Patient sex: M
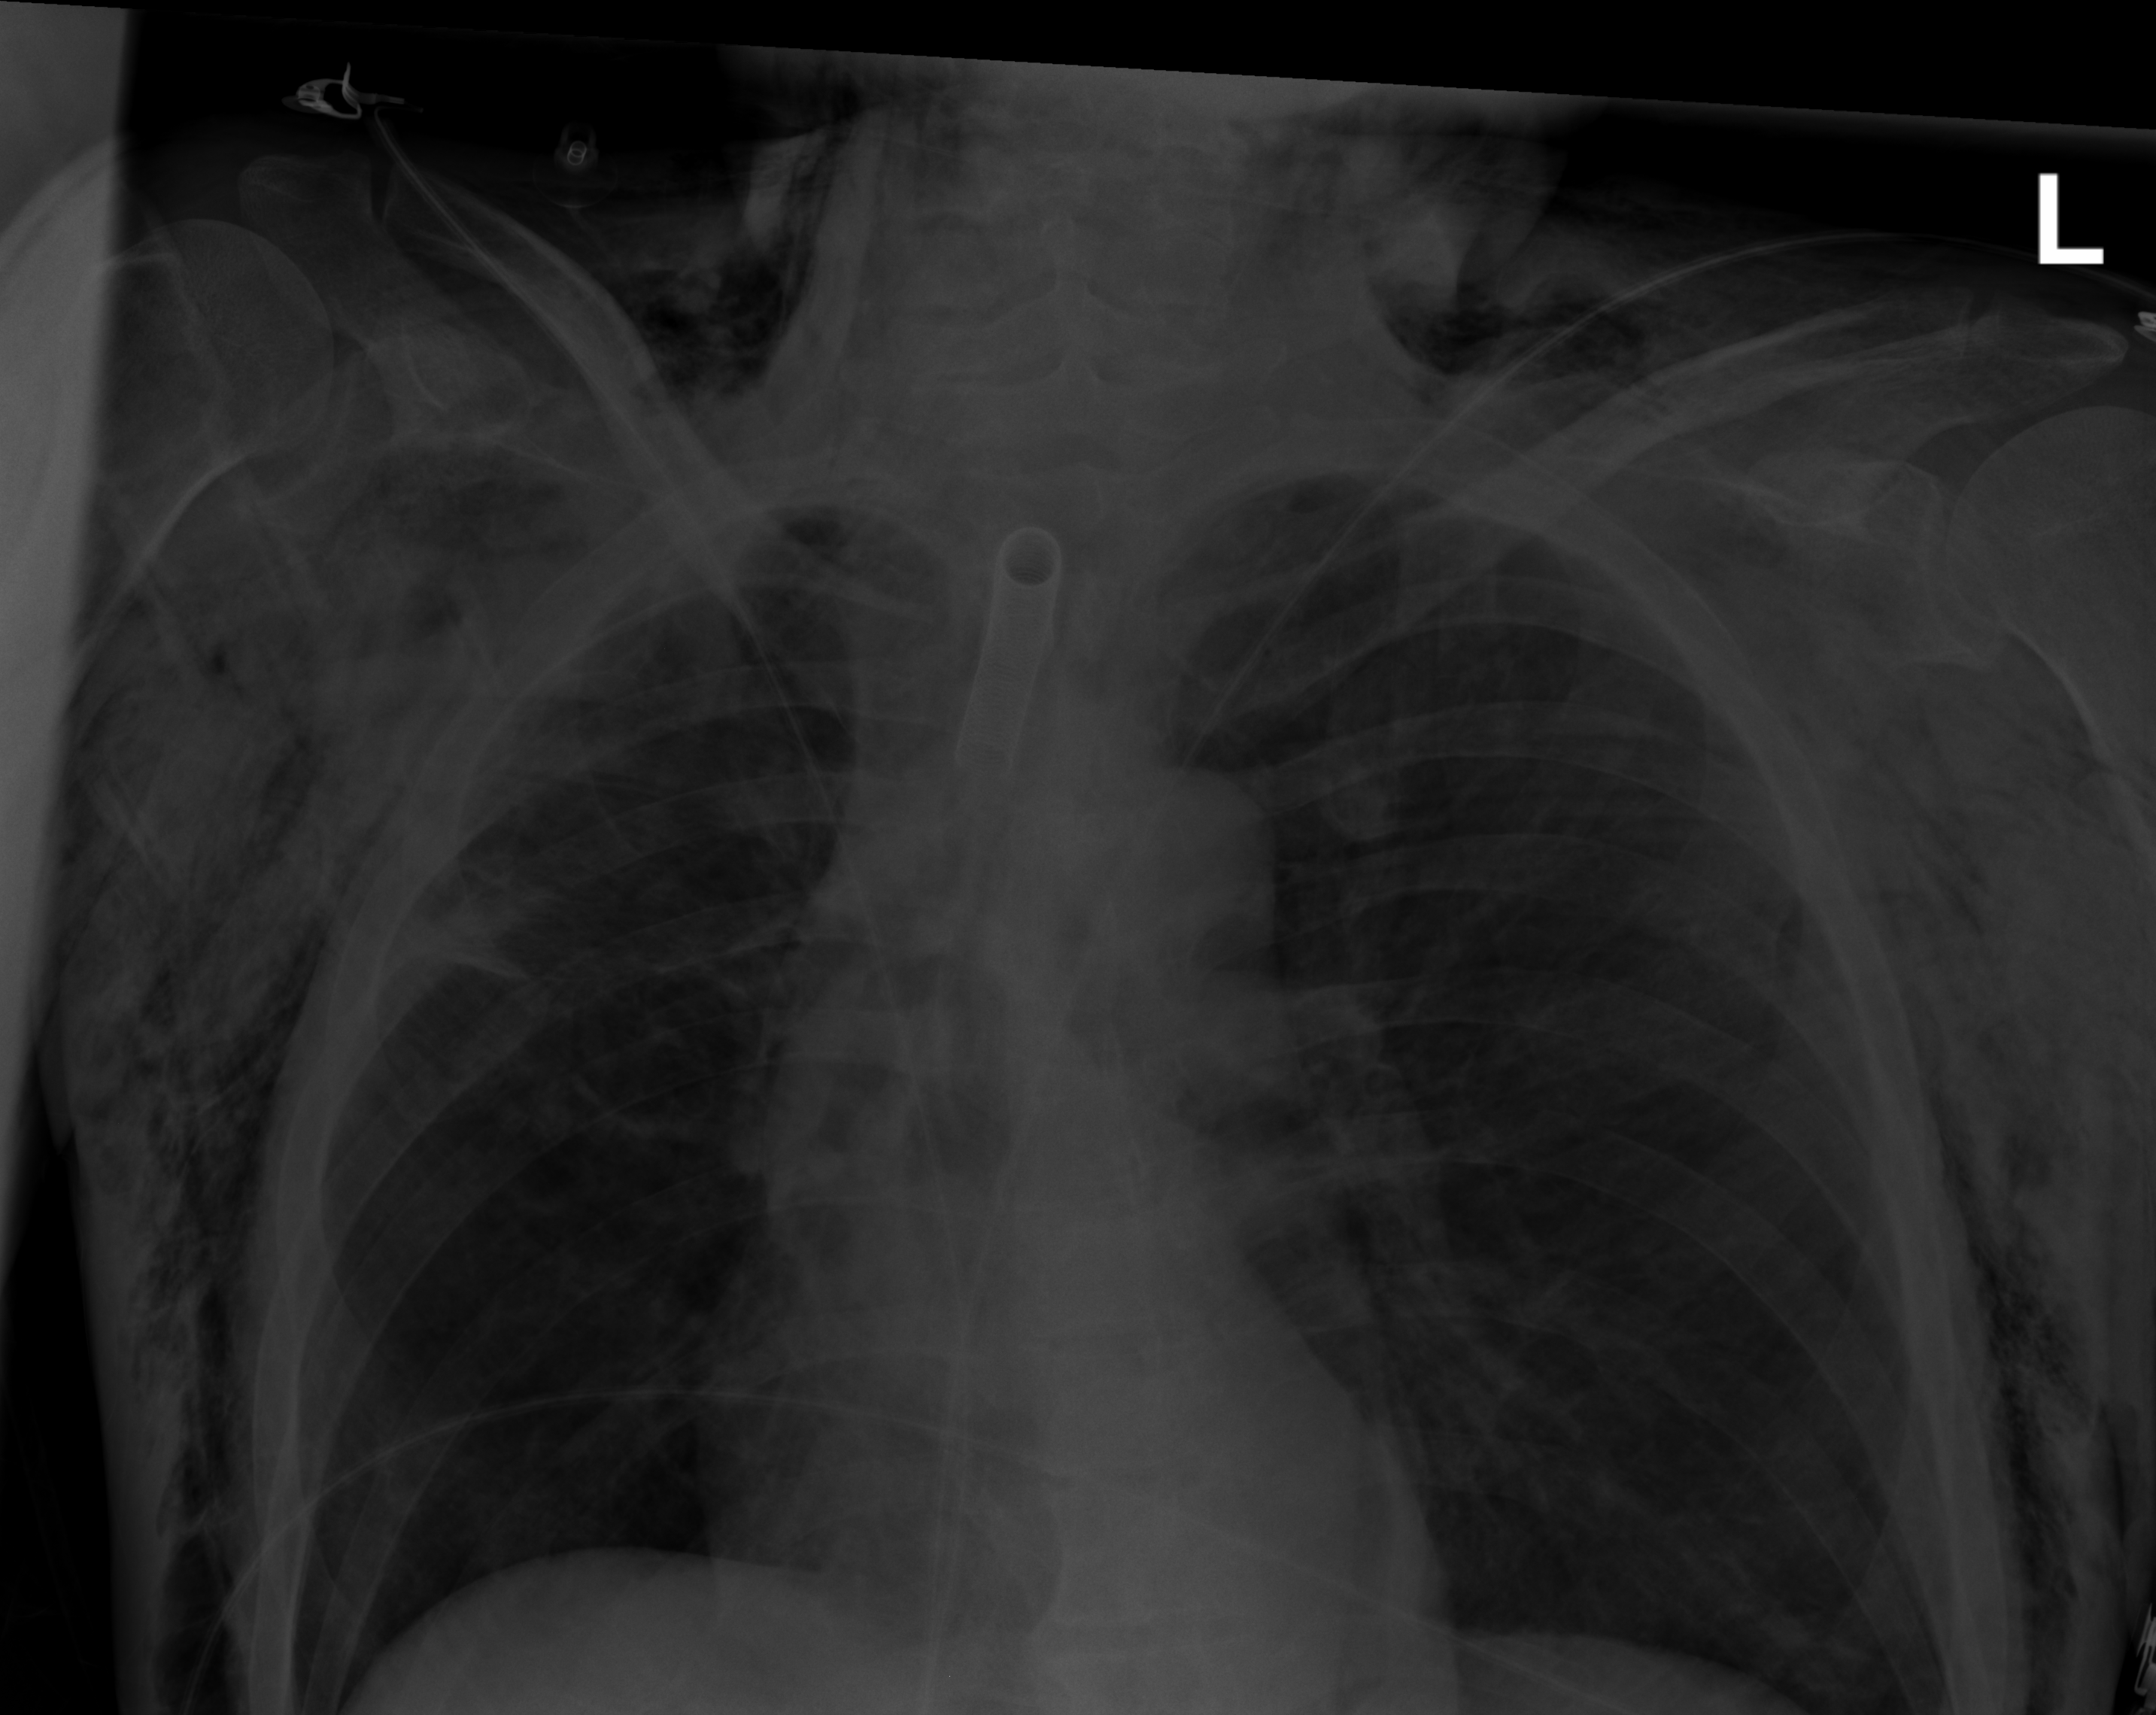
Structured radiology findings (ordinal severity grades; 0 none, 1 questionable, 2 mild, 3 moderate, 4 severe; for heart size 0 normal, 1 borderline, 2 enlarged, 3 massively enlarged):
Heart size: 0
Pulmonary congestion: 0
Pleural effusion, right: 0
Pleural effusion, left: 0
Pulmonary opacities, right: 0
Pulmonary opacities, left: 0
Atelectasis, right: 2
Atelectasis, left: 0